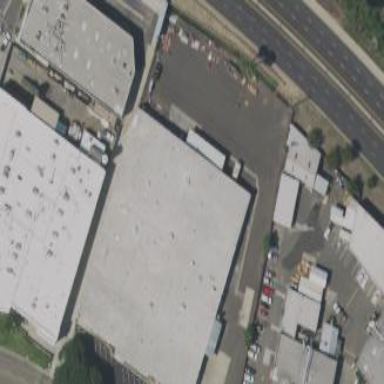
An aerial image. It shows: Commercial building.